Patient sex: M
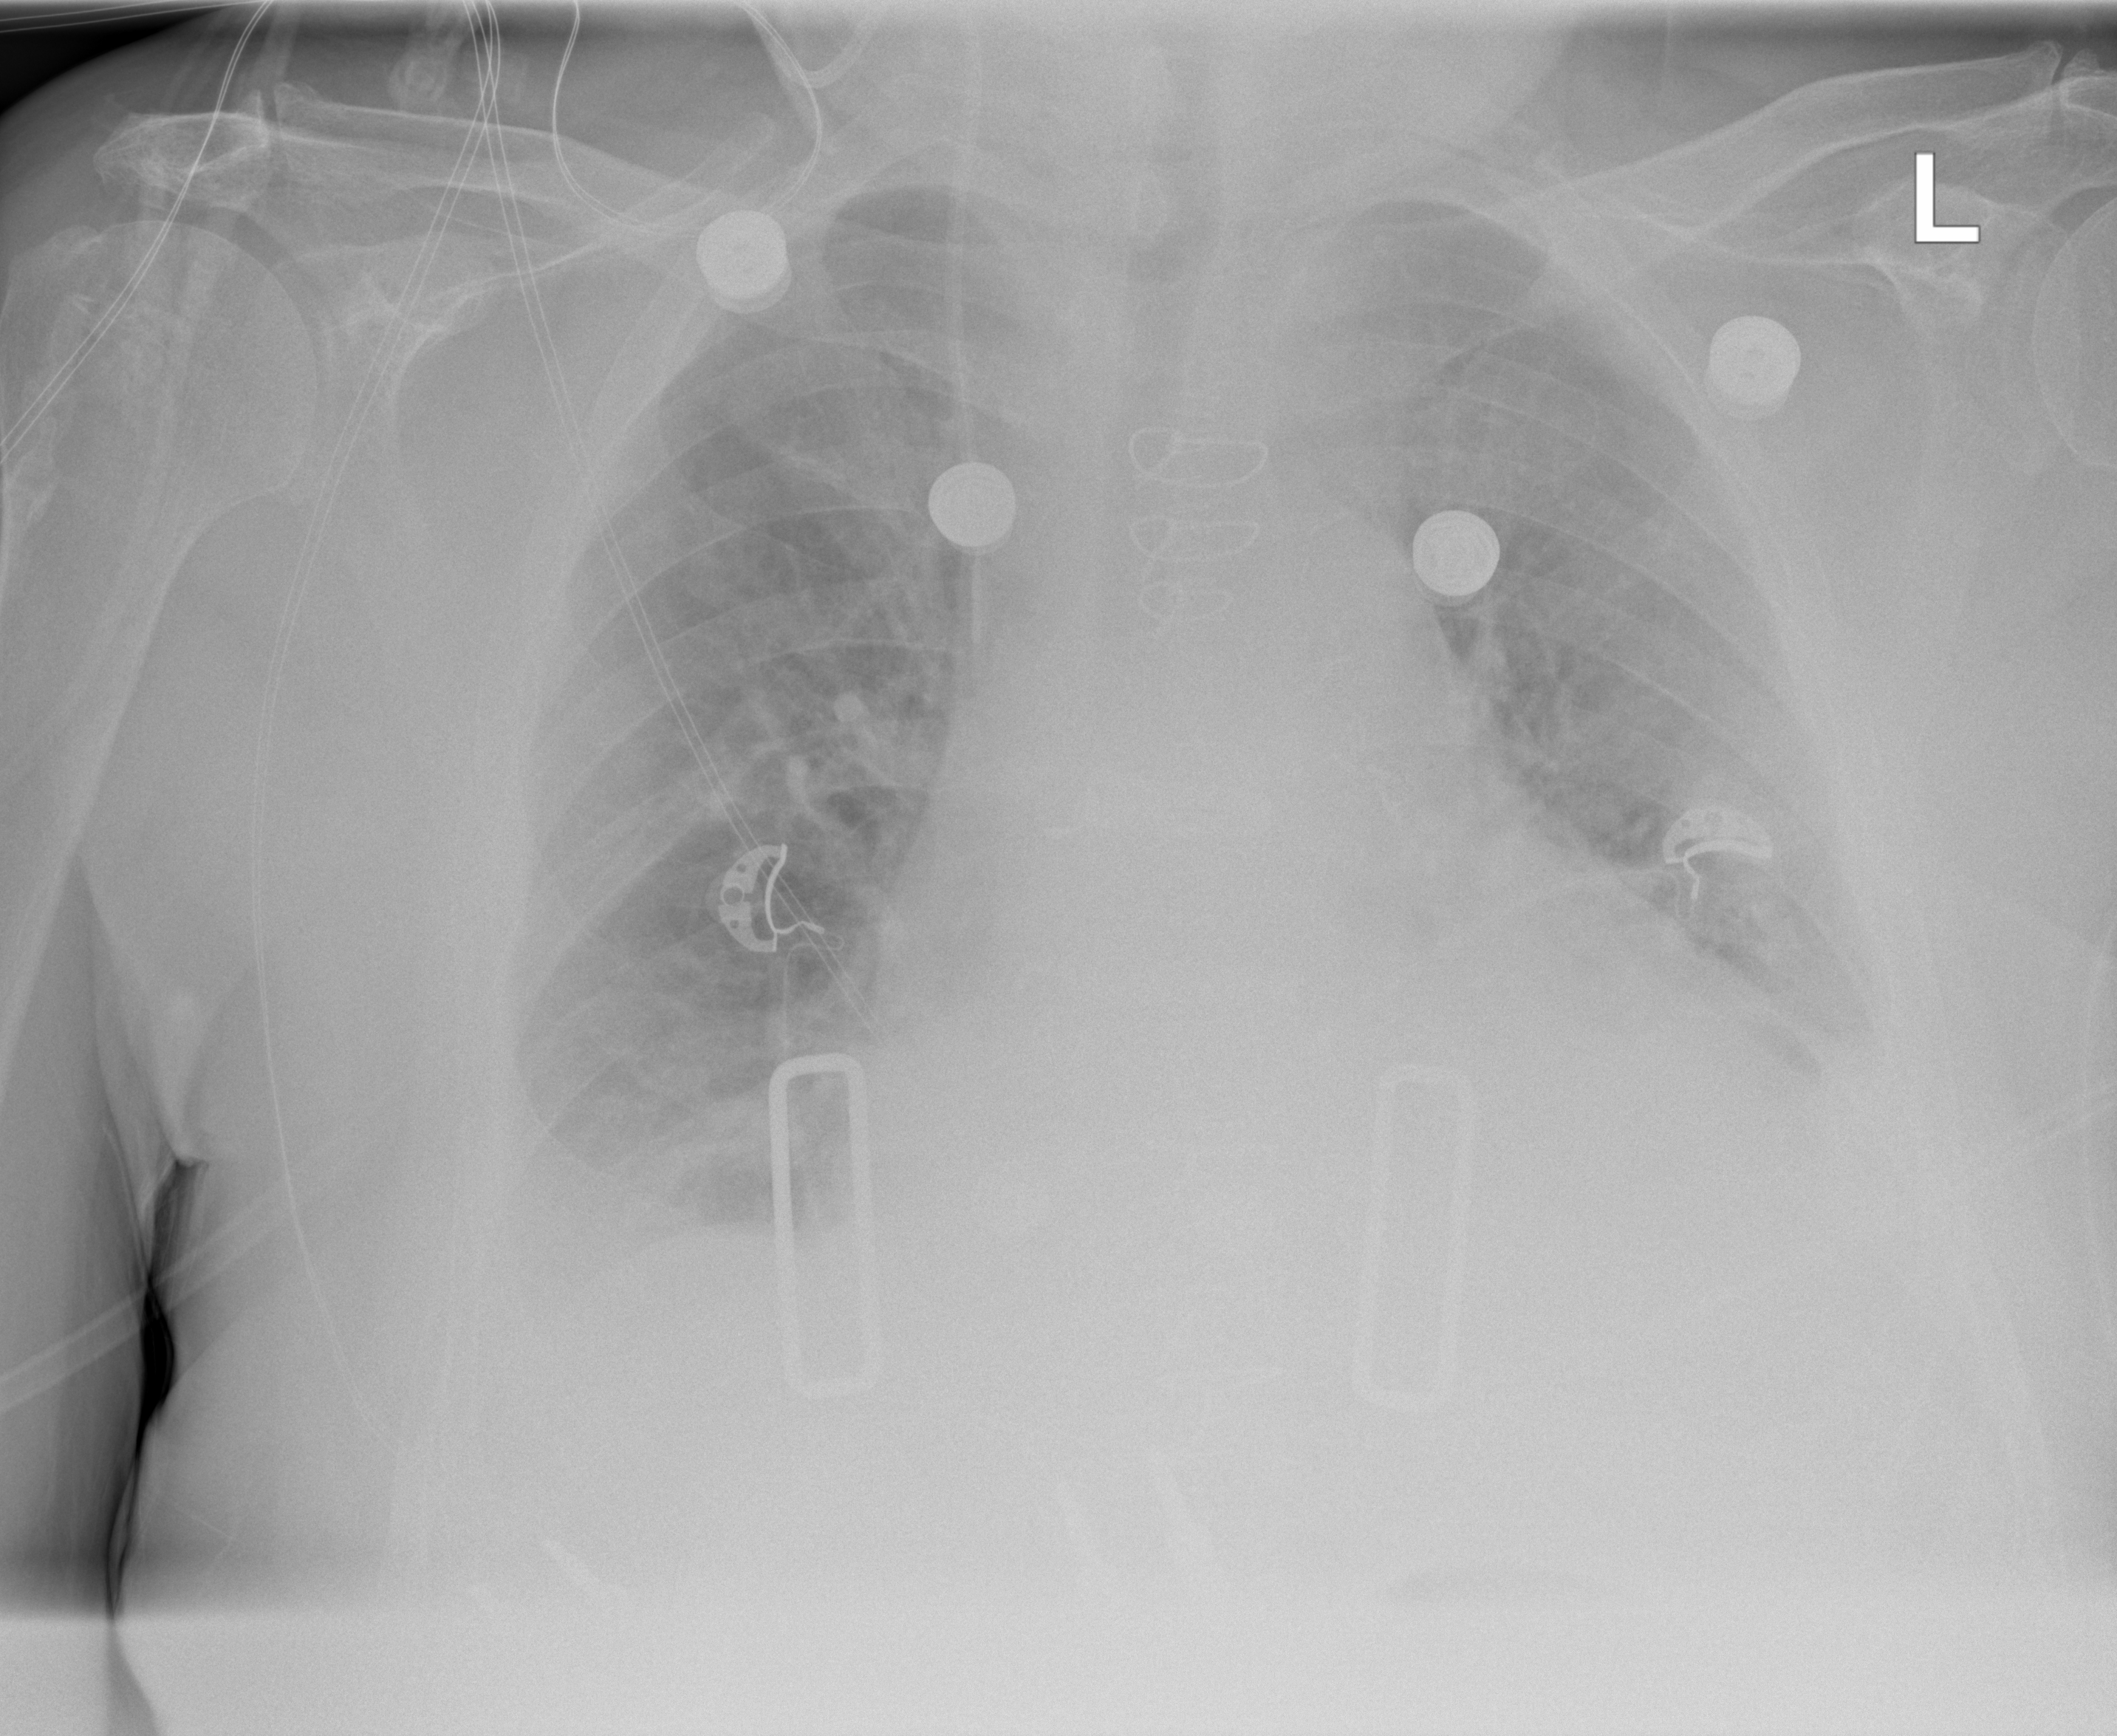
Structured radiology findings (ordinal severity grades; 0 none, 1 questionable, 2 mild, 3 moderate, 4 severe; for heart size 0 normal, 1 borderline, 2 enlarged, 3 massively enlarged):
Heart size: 3
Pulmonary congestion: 2
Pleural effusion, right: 2
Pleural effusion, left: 2
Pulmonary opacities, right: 0
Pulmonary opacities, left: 0
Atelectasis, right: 2
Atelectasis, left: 2